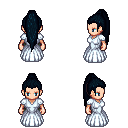
a pixel art fantasy rpg character, female body template, human, light skin, underdress, teal pants, raven extra-long topknot hairstyle, ghillies, four views (front, back, left, right), 2x2 character sprite sheet, small pixel art, hard edges, no anti-aliasing